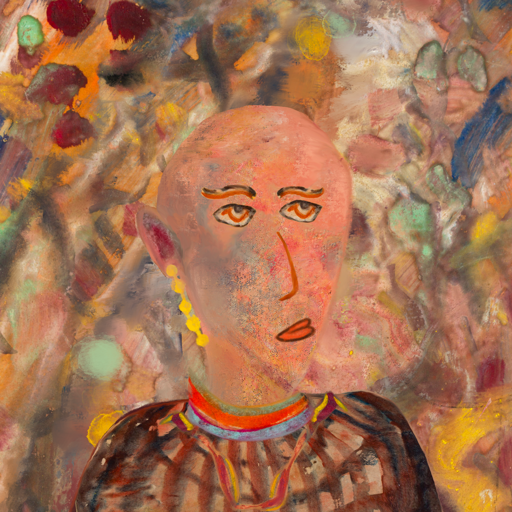
Background: Mother_And_Son_Mother, Head And Neck Side: Irani, Face Side: Experience, Bust: Orphan, Hair Side: Blank, Head Accessory: Blank, Second Necklace: Gypsy_Mother_1, Necklace: Sisters, Baby: Blank